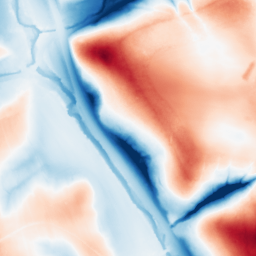
Category: edge_preserving
Decomposition family: guided
Decomposition parameters: radius: 32
eps: 1
Upsampling method: cubic_mitchell
Upsampling parameters: scale: 8
Upsampling scale: 8